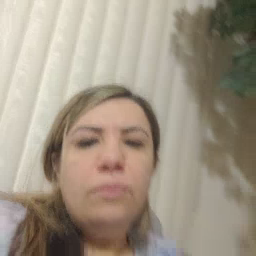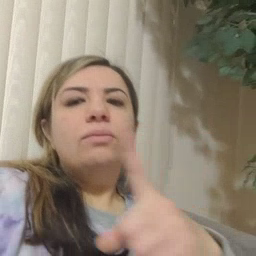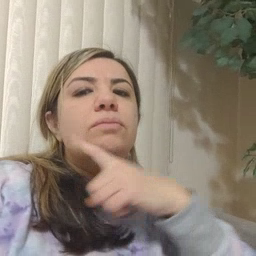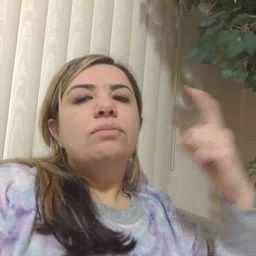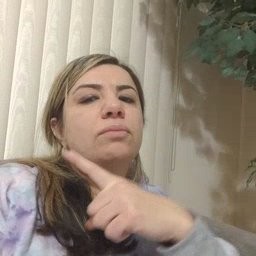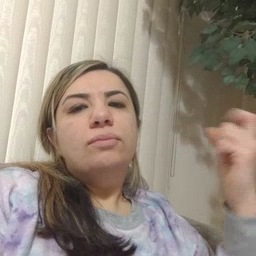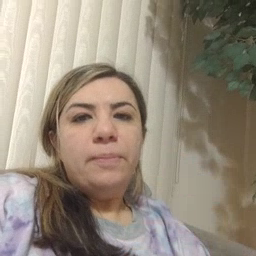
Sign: dryer